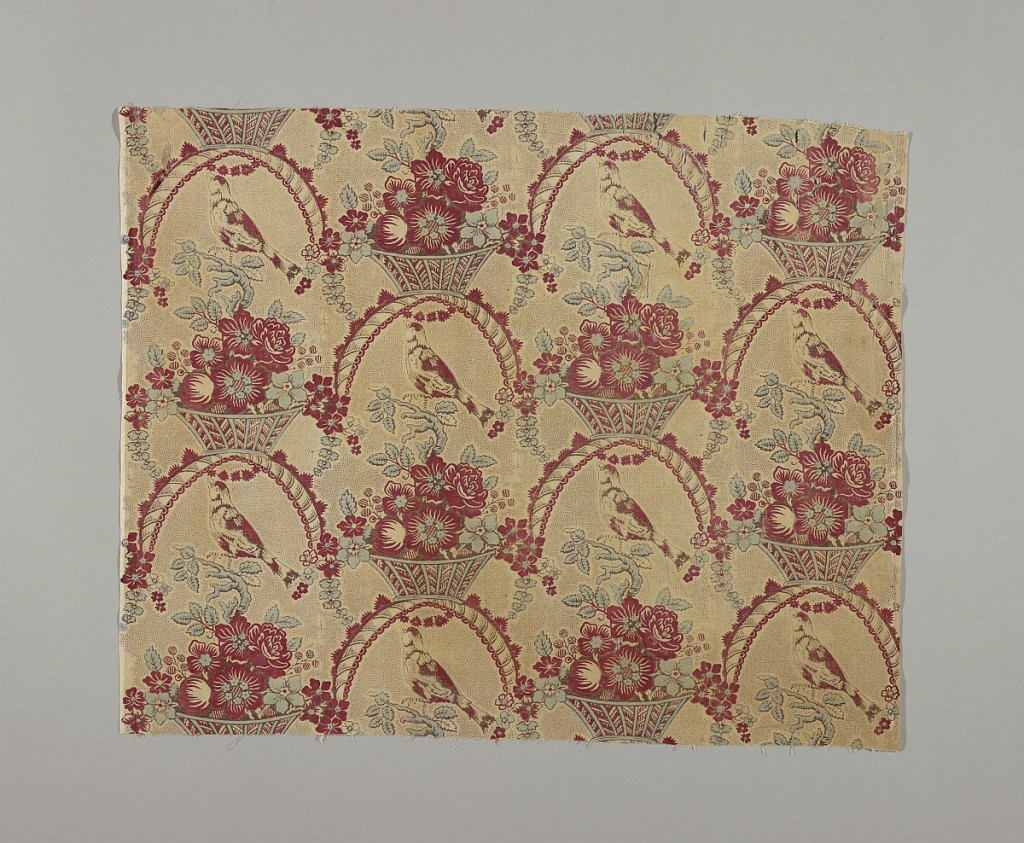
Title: Textile
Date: late 18th century
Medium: cotton Technique: block printed on plain weave
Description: Birds rest on branches that extend from basket or vase full of flowers. Above birds are ribbon-like swags that form half-circles. Half-drop repeat printed in red, blue and black. Four minimum units across the width of fabric.